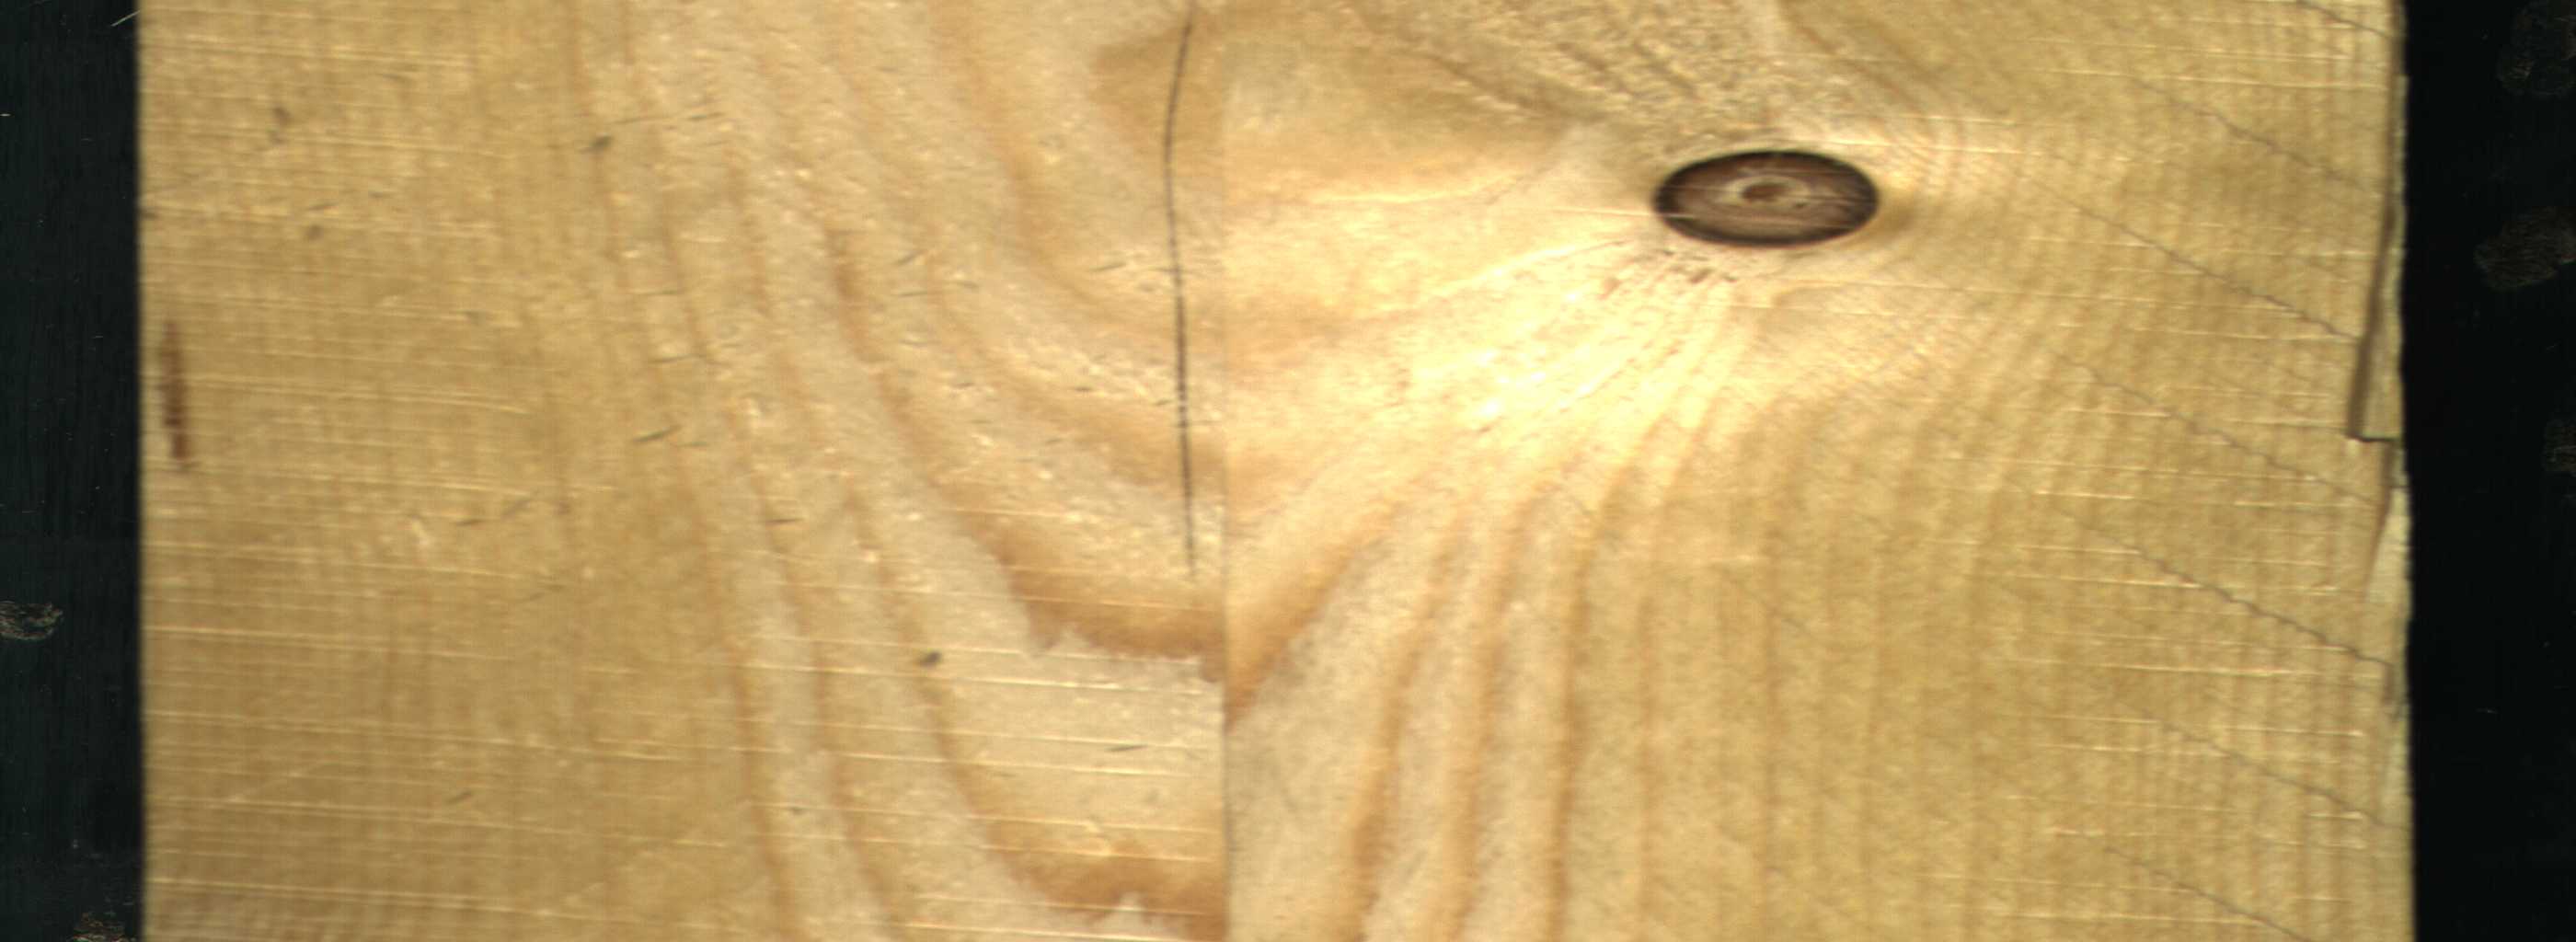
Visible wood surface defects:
resin
Crack
Dead_Knot